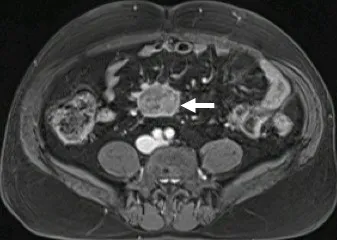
Axial T2 contrasted MRI, demonstrating delayed hyperenhancement and "tumor pseudocapsule".
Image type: radiology (mri)